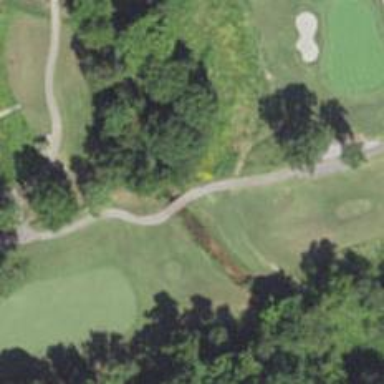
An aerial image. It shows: Asphalt service road on bridge designed for golf cartpath.